Question: Where can I find out how to format my CSV so it can be pasted into excel, and automatically goes into cells?
I'm generating CSV, and I'm sure I have seen data that can be copied as CSV and pasted straight into cells without needing to go through the menu.
I've tried simple comma and tab seperation, and quoted cells but each row pastes in a single cell.
See image for more info:

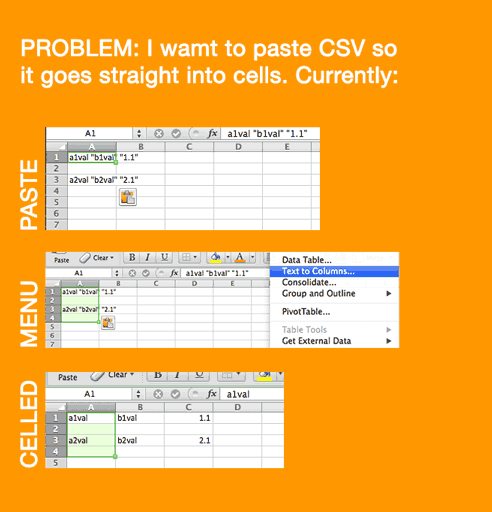
Answer: The short answer is Tabbed delimited.
The longer answer that explains why your attempt to do tab delimited probably failed is... When you open excel and paste in something that isn't tab delimited you will paste it all in the same cell. So you went to Text-To-Columns and separated by hand. Now the delimiter you used in the Text-To-Columns dialog is now the default delimiter for the remainder of your Excel Session. You then pasted in Tabbed delimited and... it pasted it in a single cell again.
Try this
1. Make a tab delimited record, or file.
2. Close excel all the way and reopen it.
3. Copy and paste from the tab delimited file into your excel.
4.
5. Profit.